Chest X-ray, PA view. Patient: 64 years old, sex M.
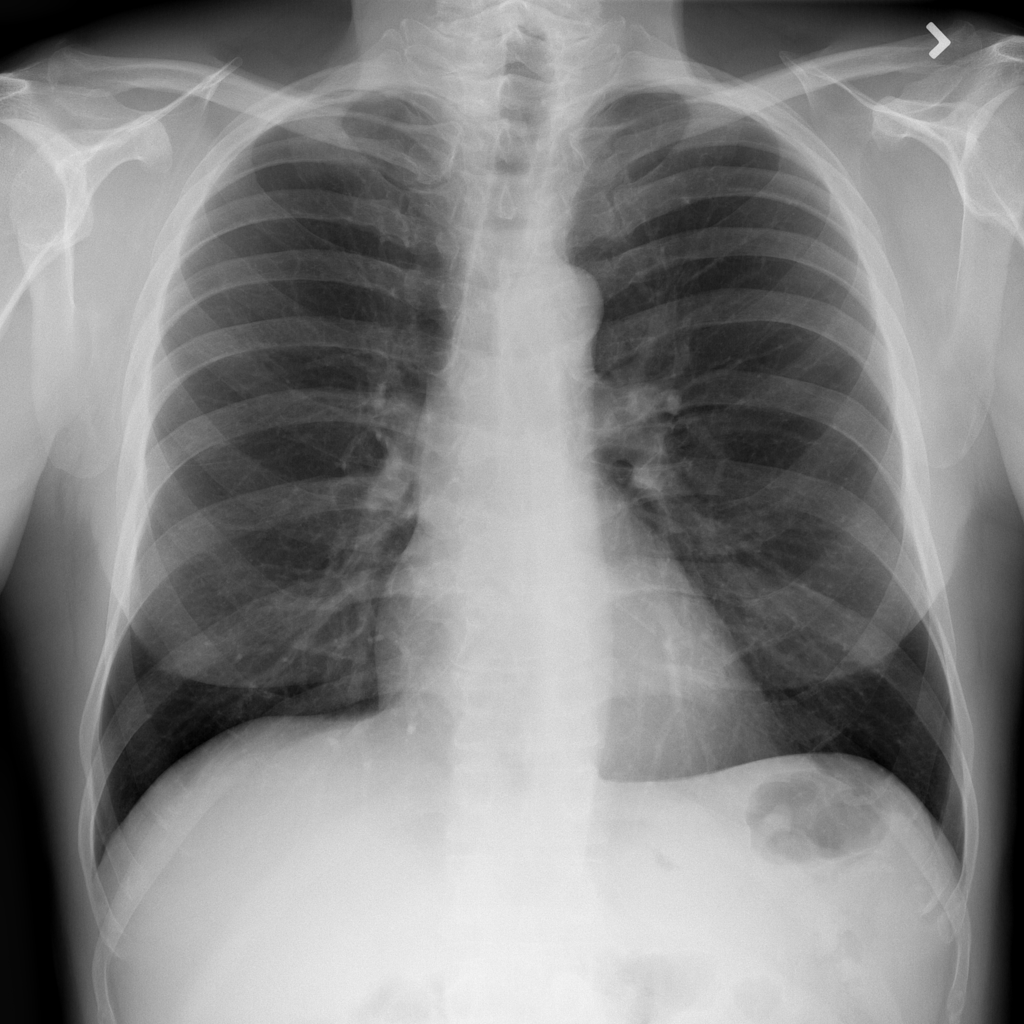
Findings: No Finding